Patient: sex M, age 35
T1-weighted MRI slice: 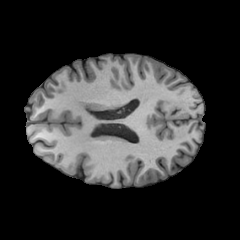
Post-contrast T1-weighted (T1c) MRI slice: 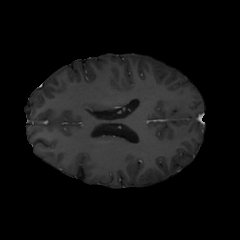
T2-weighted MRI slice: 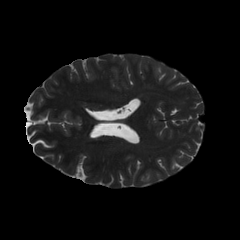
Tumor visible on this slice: no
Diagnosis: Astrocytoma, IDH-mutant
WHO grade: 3